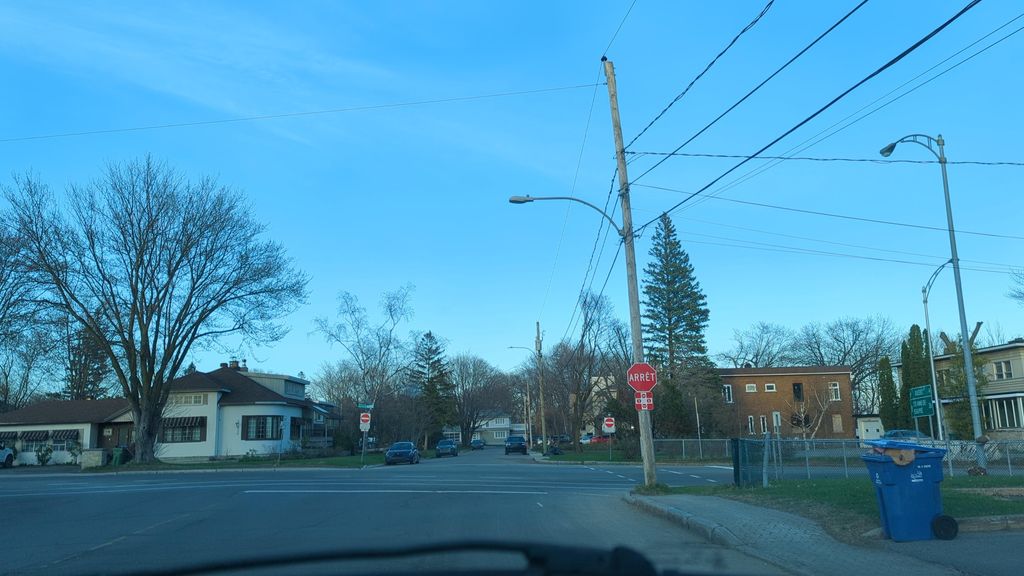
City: quebec_city